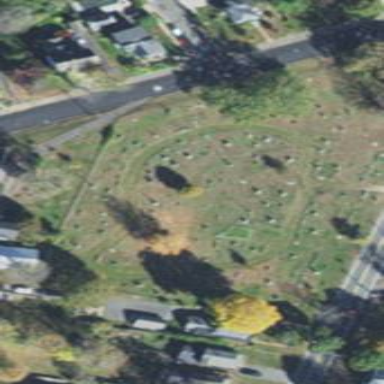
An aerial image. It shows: Cemetery.